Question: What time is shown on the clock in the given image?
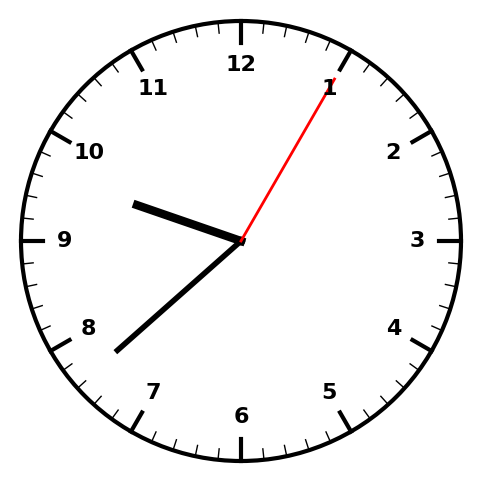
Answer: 09:38:05